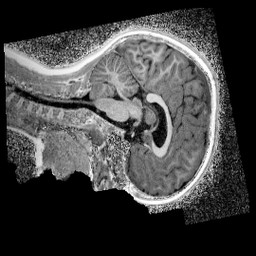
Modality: UNIT1_denoised
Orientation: sagittal
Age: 9
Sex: female
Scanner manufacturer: siemens
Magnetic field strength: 3 T
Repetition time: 4 s
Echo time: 0.00299 s